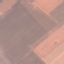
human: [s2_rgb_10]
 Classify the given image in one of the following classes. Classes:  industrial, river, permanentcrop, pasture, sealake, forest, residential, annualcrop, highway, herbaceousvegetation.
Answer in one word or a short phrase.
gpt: AnnualCrop